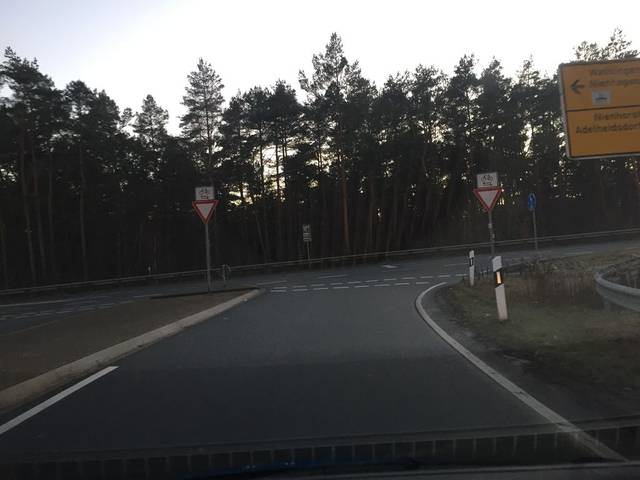
Region: Germany
Coordinates: 52.56, 10.074